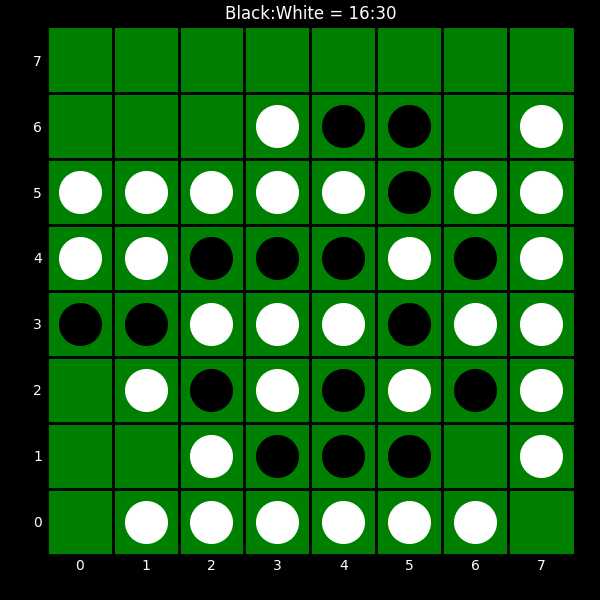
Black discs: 16
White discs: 30